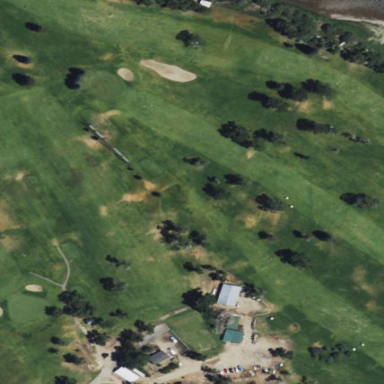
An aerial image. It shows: Golf rough area.